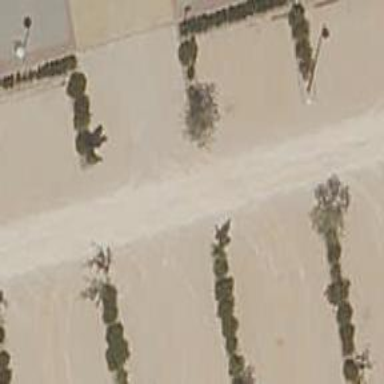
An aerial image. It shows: Parking aisle with sandy surface. The road is designated as service road.